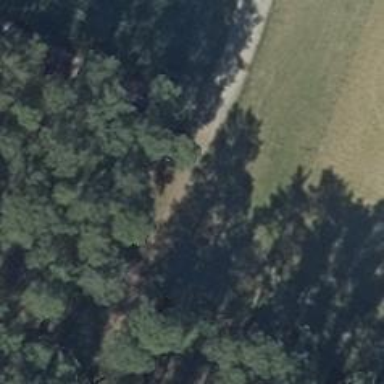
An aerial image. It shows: Track road with grade4 tracktype.